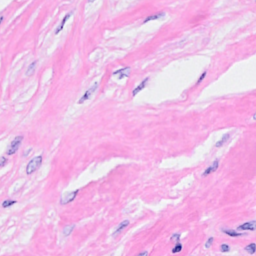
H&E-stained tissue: Breast